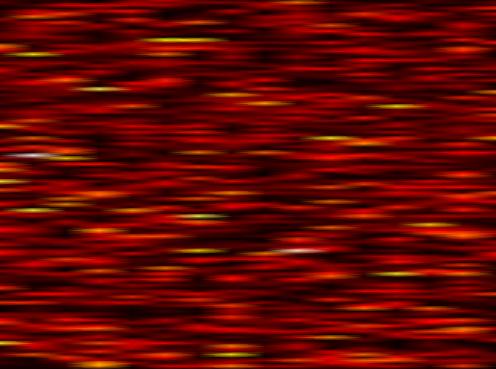
Label: OFDM